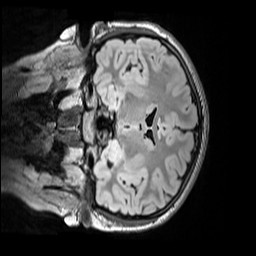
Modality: FLAIR
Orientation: coronal
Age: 11
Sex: female
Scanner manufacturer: siemens
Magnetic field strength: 3 T
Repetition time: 5 s
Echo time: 0.388 s